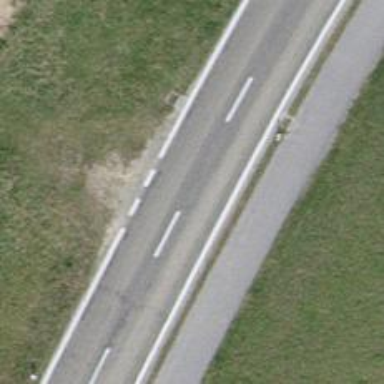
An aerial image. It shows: Tertiary road.